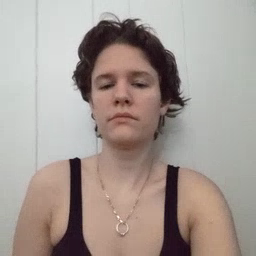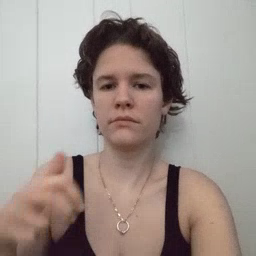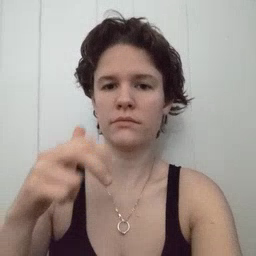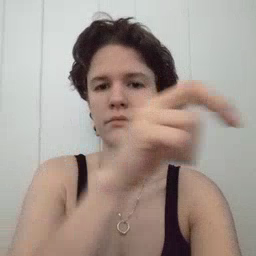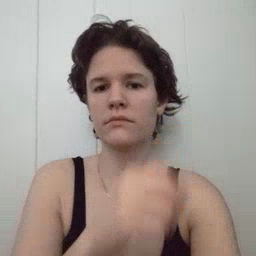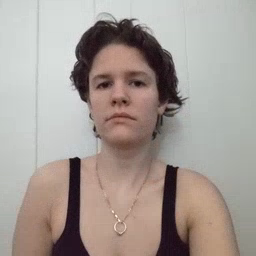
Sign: stairs